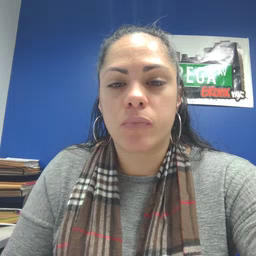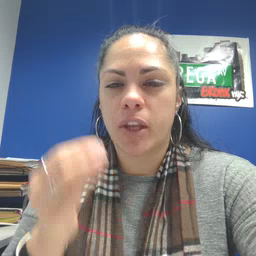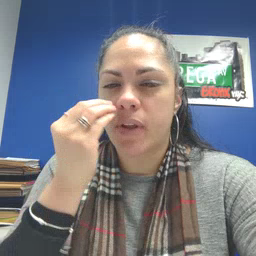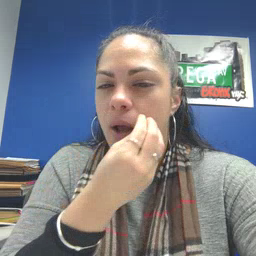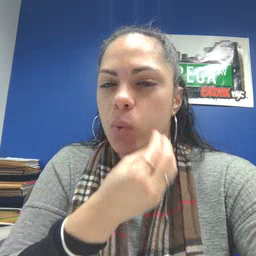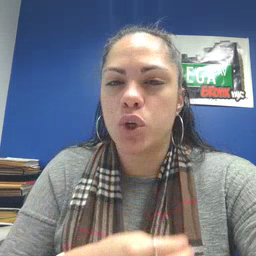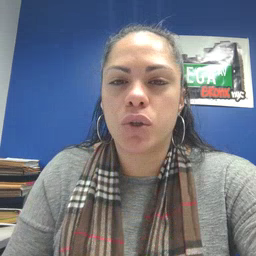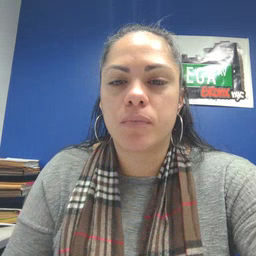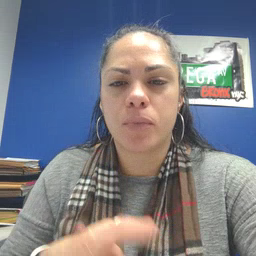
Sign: flower